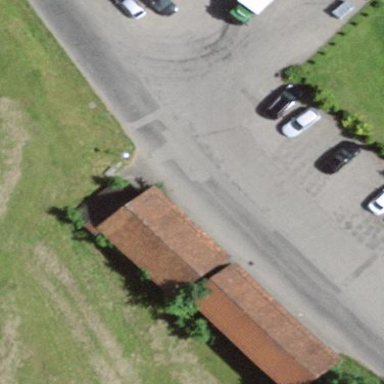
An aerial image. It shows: Garage.